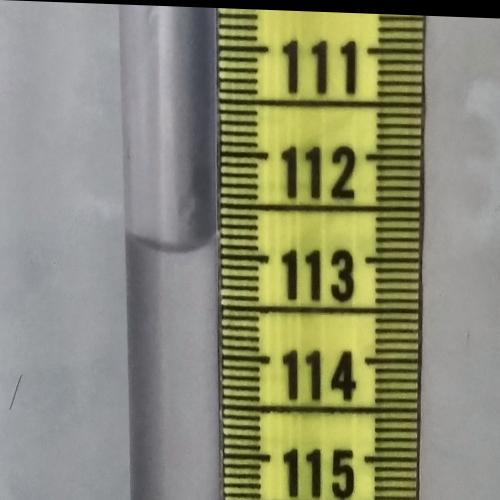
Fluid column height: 113.0 cm